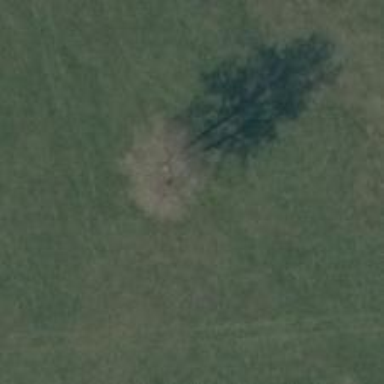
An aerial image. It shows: Single tag "natural: tree."